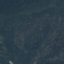
Land use / land cover: Forest